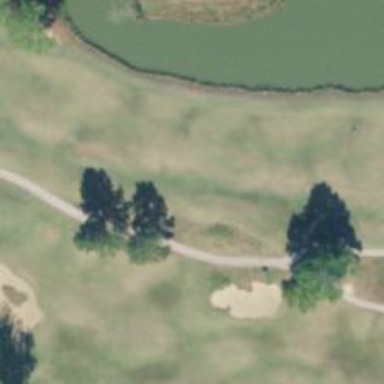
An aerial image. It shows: View of golf hole.